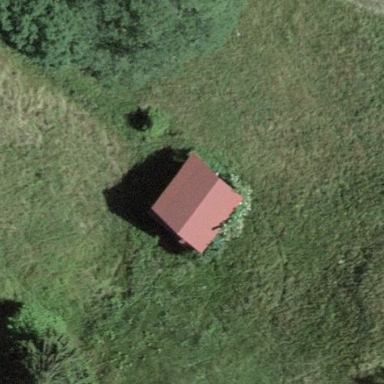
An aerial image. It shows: Gabled barn with roof made of roof tiles.